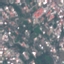
Label: Residential